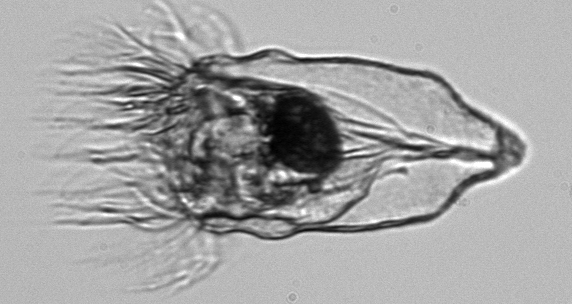
Label: Favella